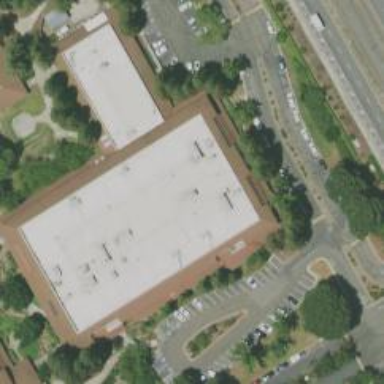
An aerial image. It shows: Government office related to transportation.